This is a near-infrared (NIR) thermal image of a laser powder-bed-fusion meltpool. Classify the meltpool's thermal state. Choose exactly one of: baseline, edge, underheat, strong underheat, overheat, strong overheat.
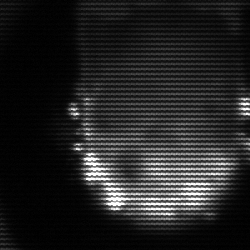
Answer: baseline